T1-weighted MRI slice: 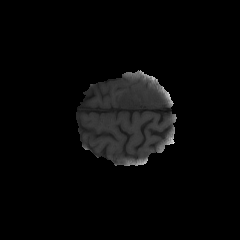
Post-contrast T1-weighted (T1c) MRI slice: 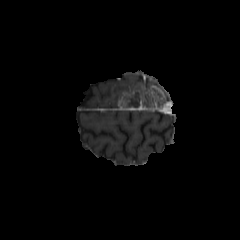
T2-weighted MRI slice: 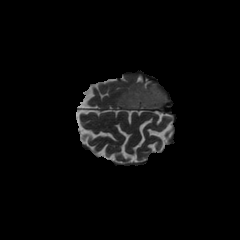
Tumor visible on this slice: yes